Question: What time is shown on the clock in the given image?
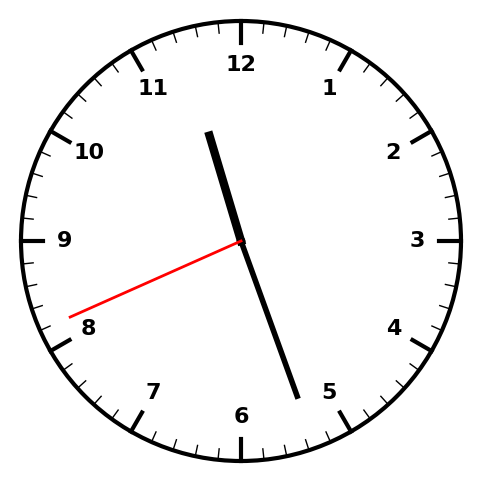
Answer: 11:26:41